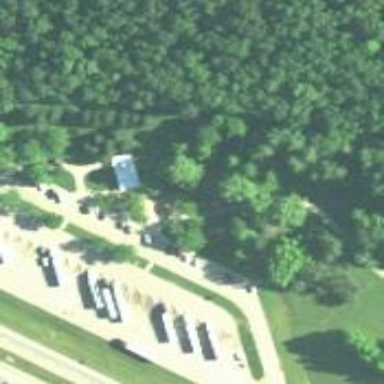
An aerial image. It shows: Rest area on the road.